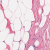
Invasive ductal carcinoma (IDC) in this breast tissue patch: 0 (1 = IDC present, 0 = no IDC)